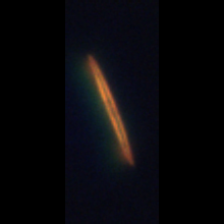
Taxon: Pennate
Group: Diatoms